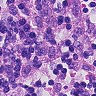
Metastatic tissue present: no